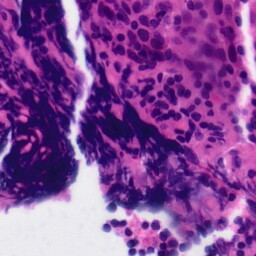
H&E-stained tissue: Tonsil